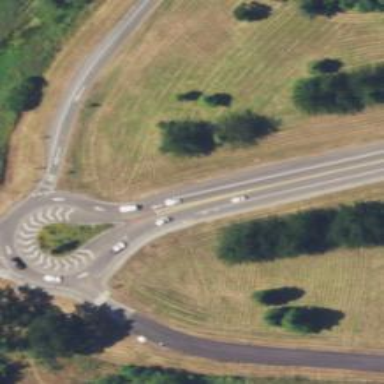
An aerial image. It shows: Tertiary road with asphalt surface leading to teardrop roundabout junction.